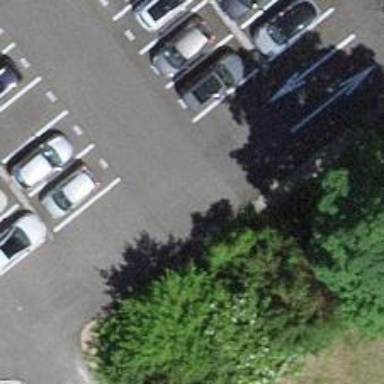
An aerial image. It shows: Parking aisle designated as service road.